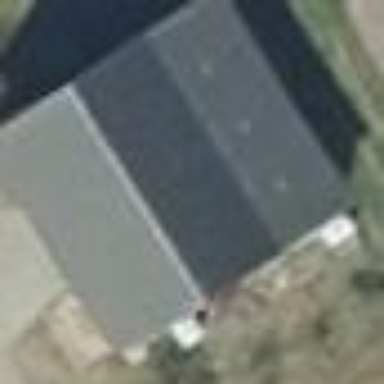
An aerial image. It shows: Gabled house with dark grey roof. The roof is oriented across the house.